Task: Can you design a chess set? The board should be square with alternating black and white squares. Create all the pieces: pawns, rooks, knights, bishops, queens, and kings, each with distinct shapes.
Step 163:
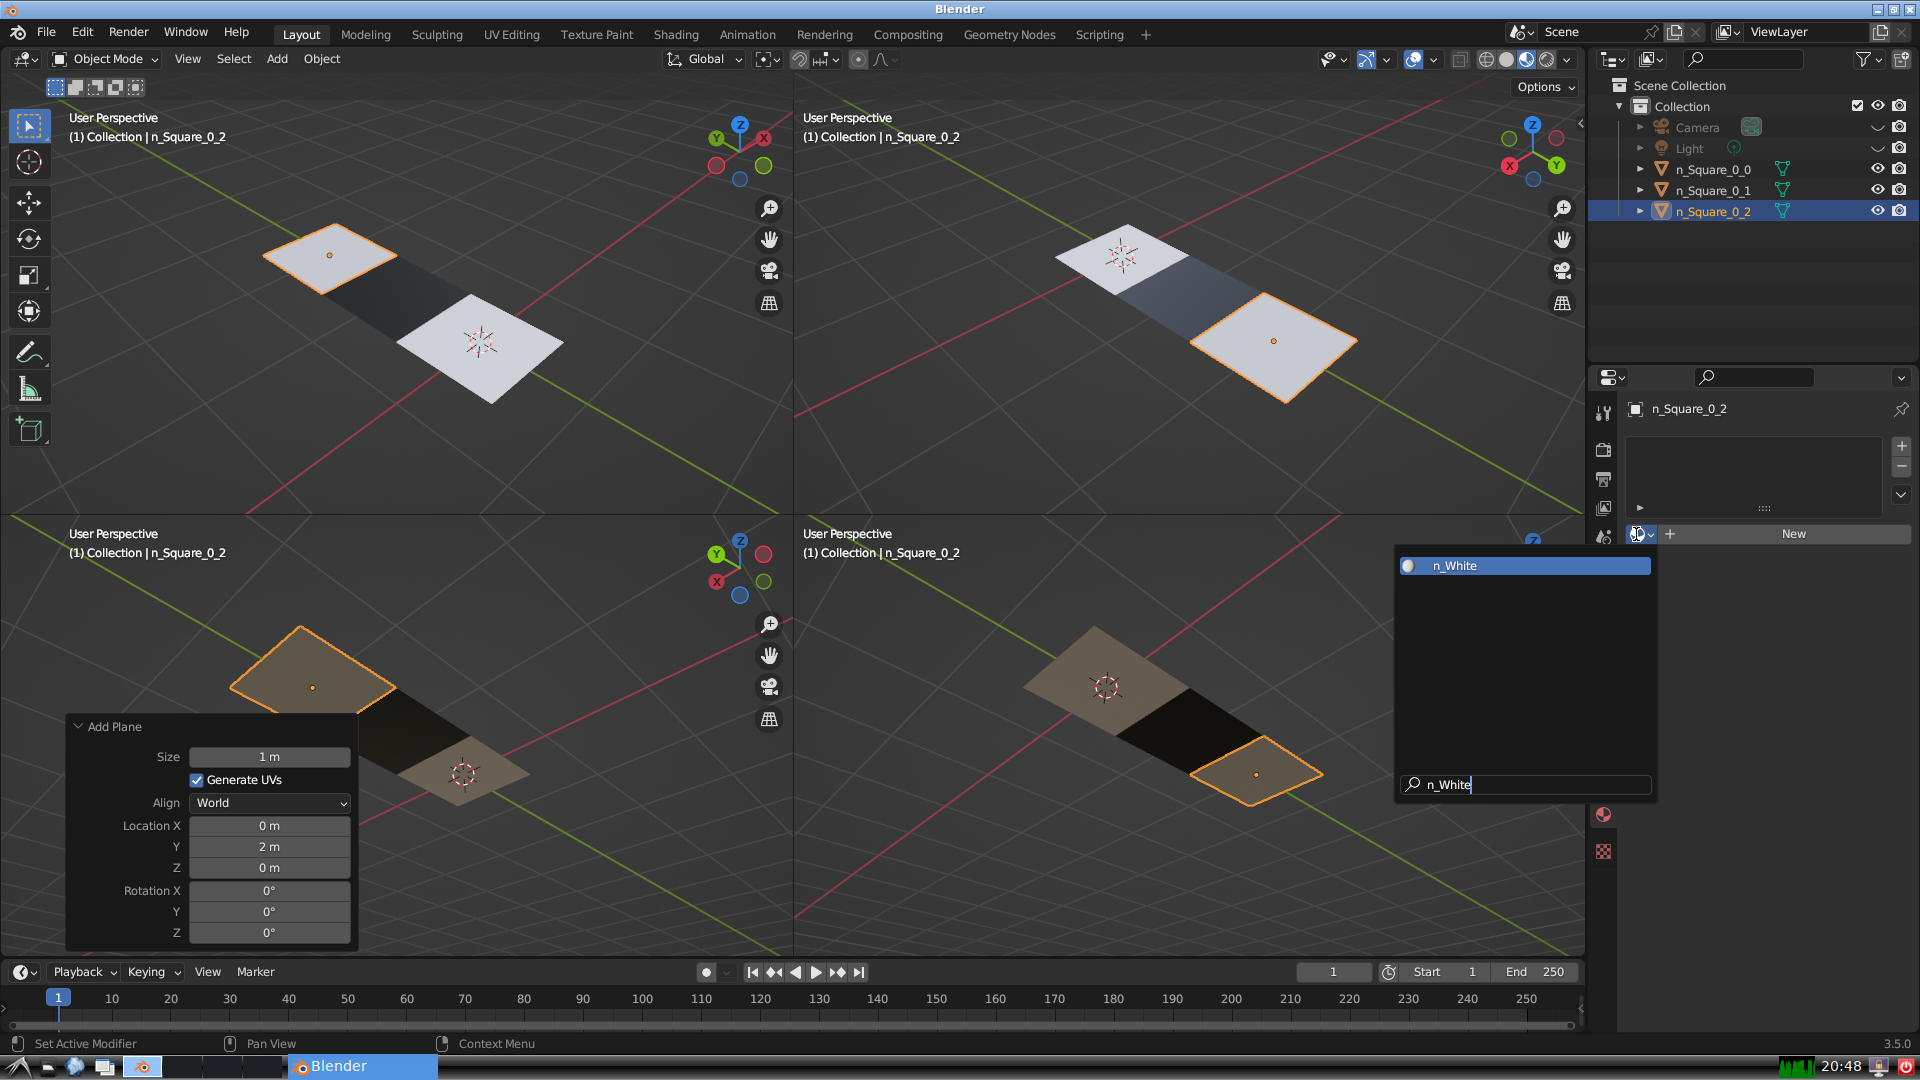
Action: {"key_press": ['Return']}